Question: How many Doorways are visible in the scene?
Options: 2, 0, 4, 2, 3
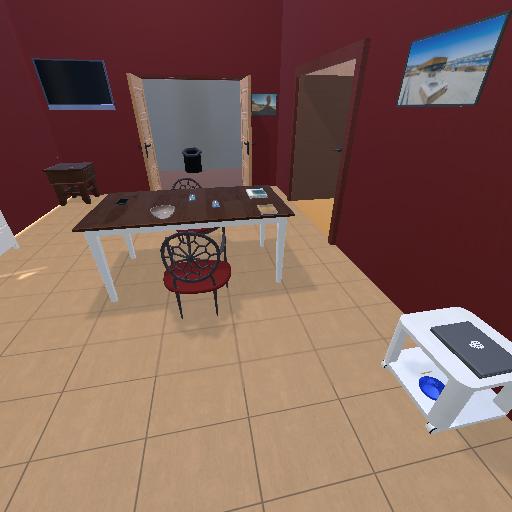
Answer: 2